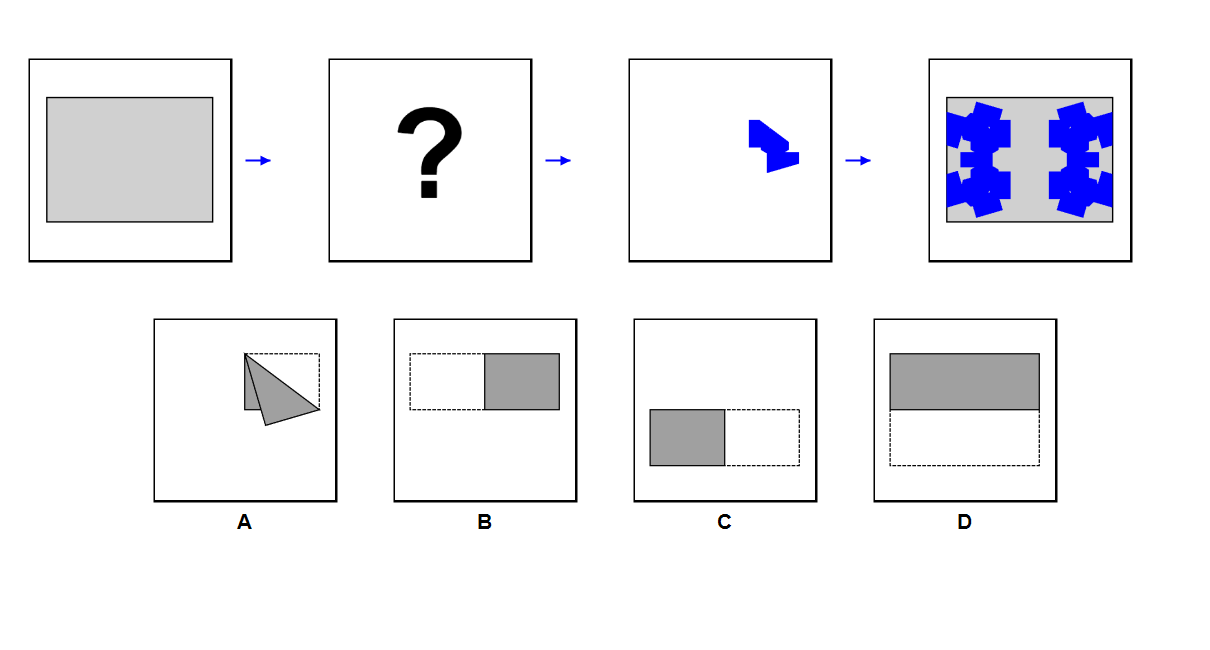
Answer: C